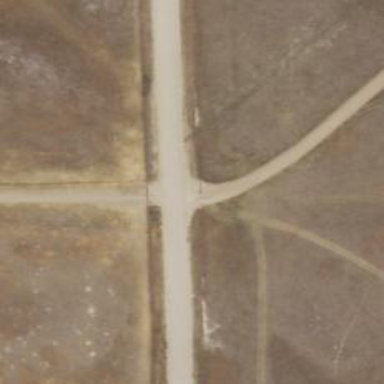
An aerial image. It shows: Road specifically designated for service vehicles within wind farm.